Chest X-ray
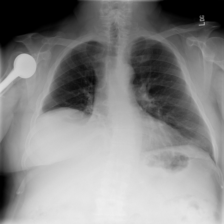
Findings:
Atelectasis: negative
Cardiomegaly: negative
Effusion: negative
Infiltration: negative
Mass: negative
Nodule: negative
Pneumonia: negative
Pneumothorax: negative
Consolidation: negative
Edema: negative
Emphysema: negative
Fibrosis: negative
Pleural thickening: negative
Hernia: negative